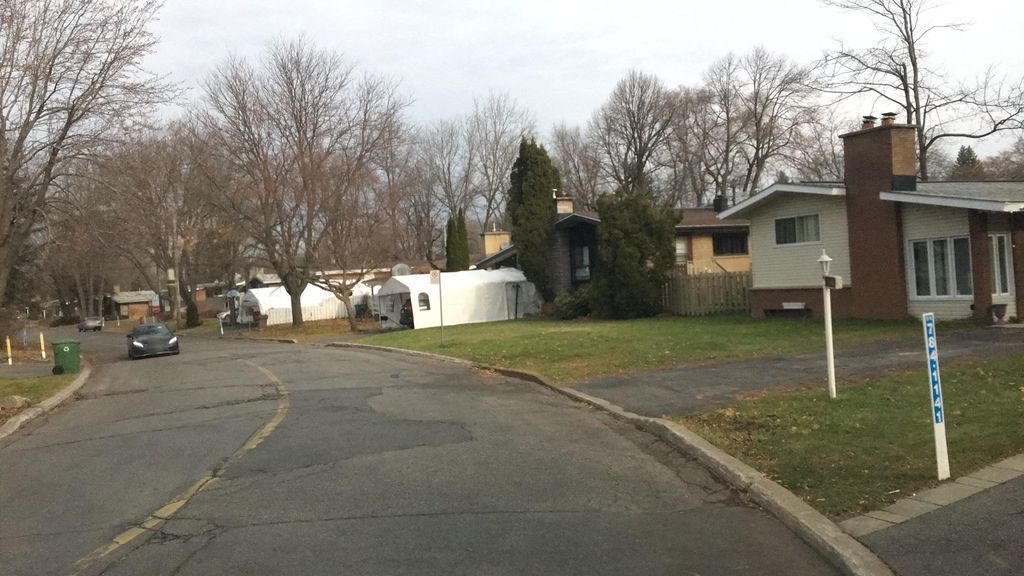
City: montreal